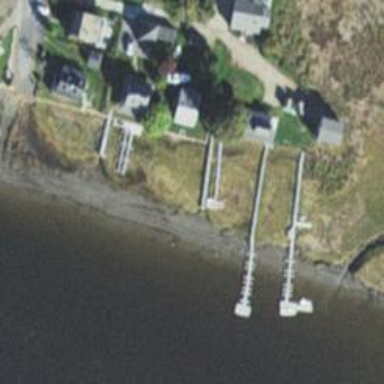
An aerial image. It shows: Pier with mooring facilities.